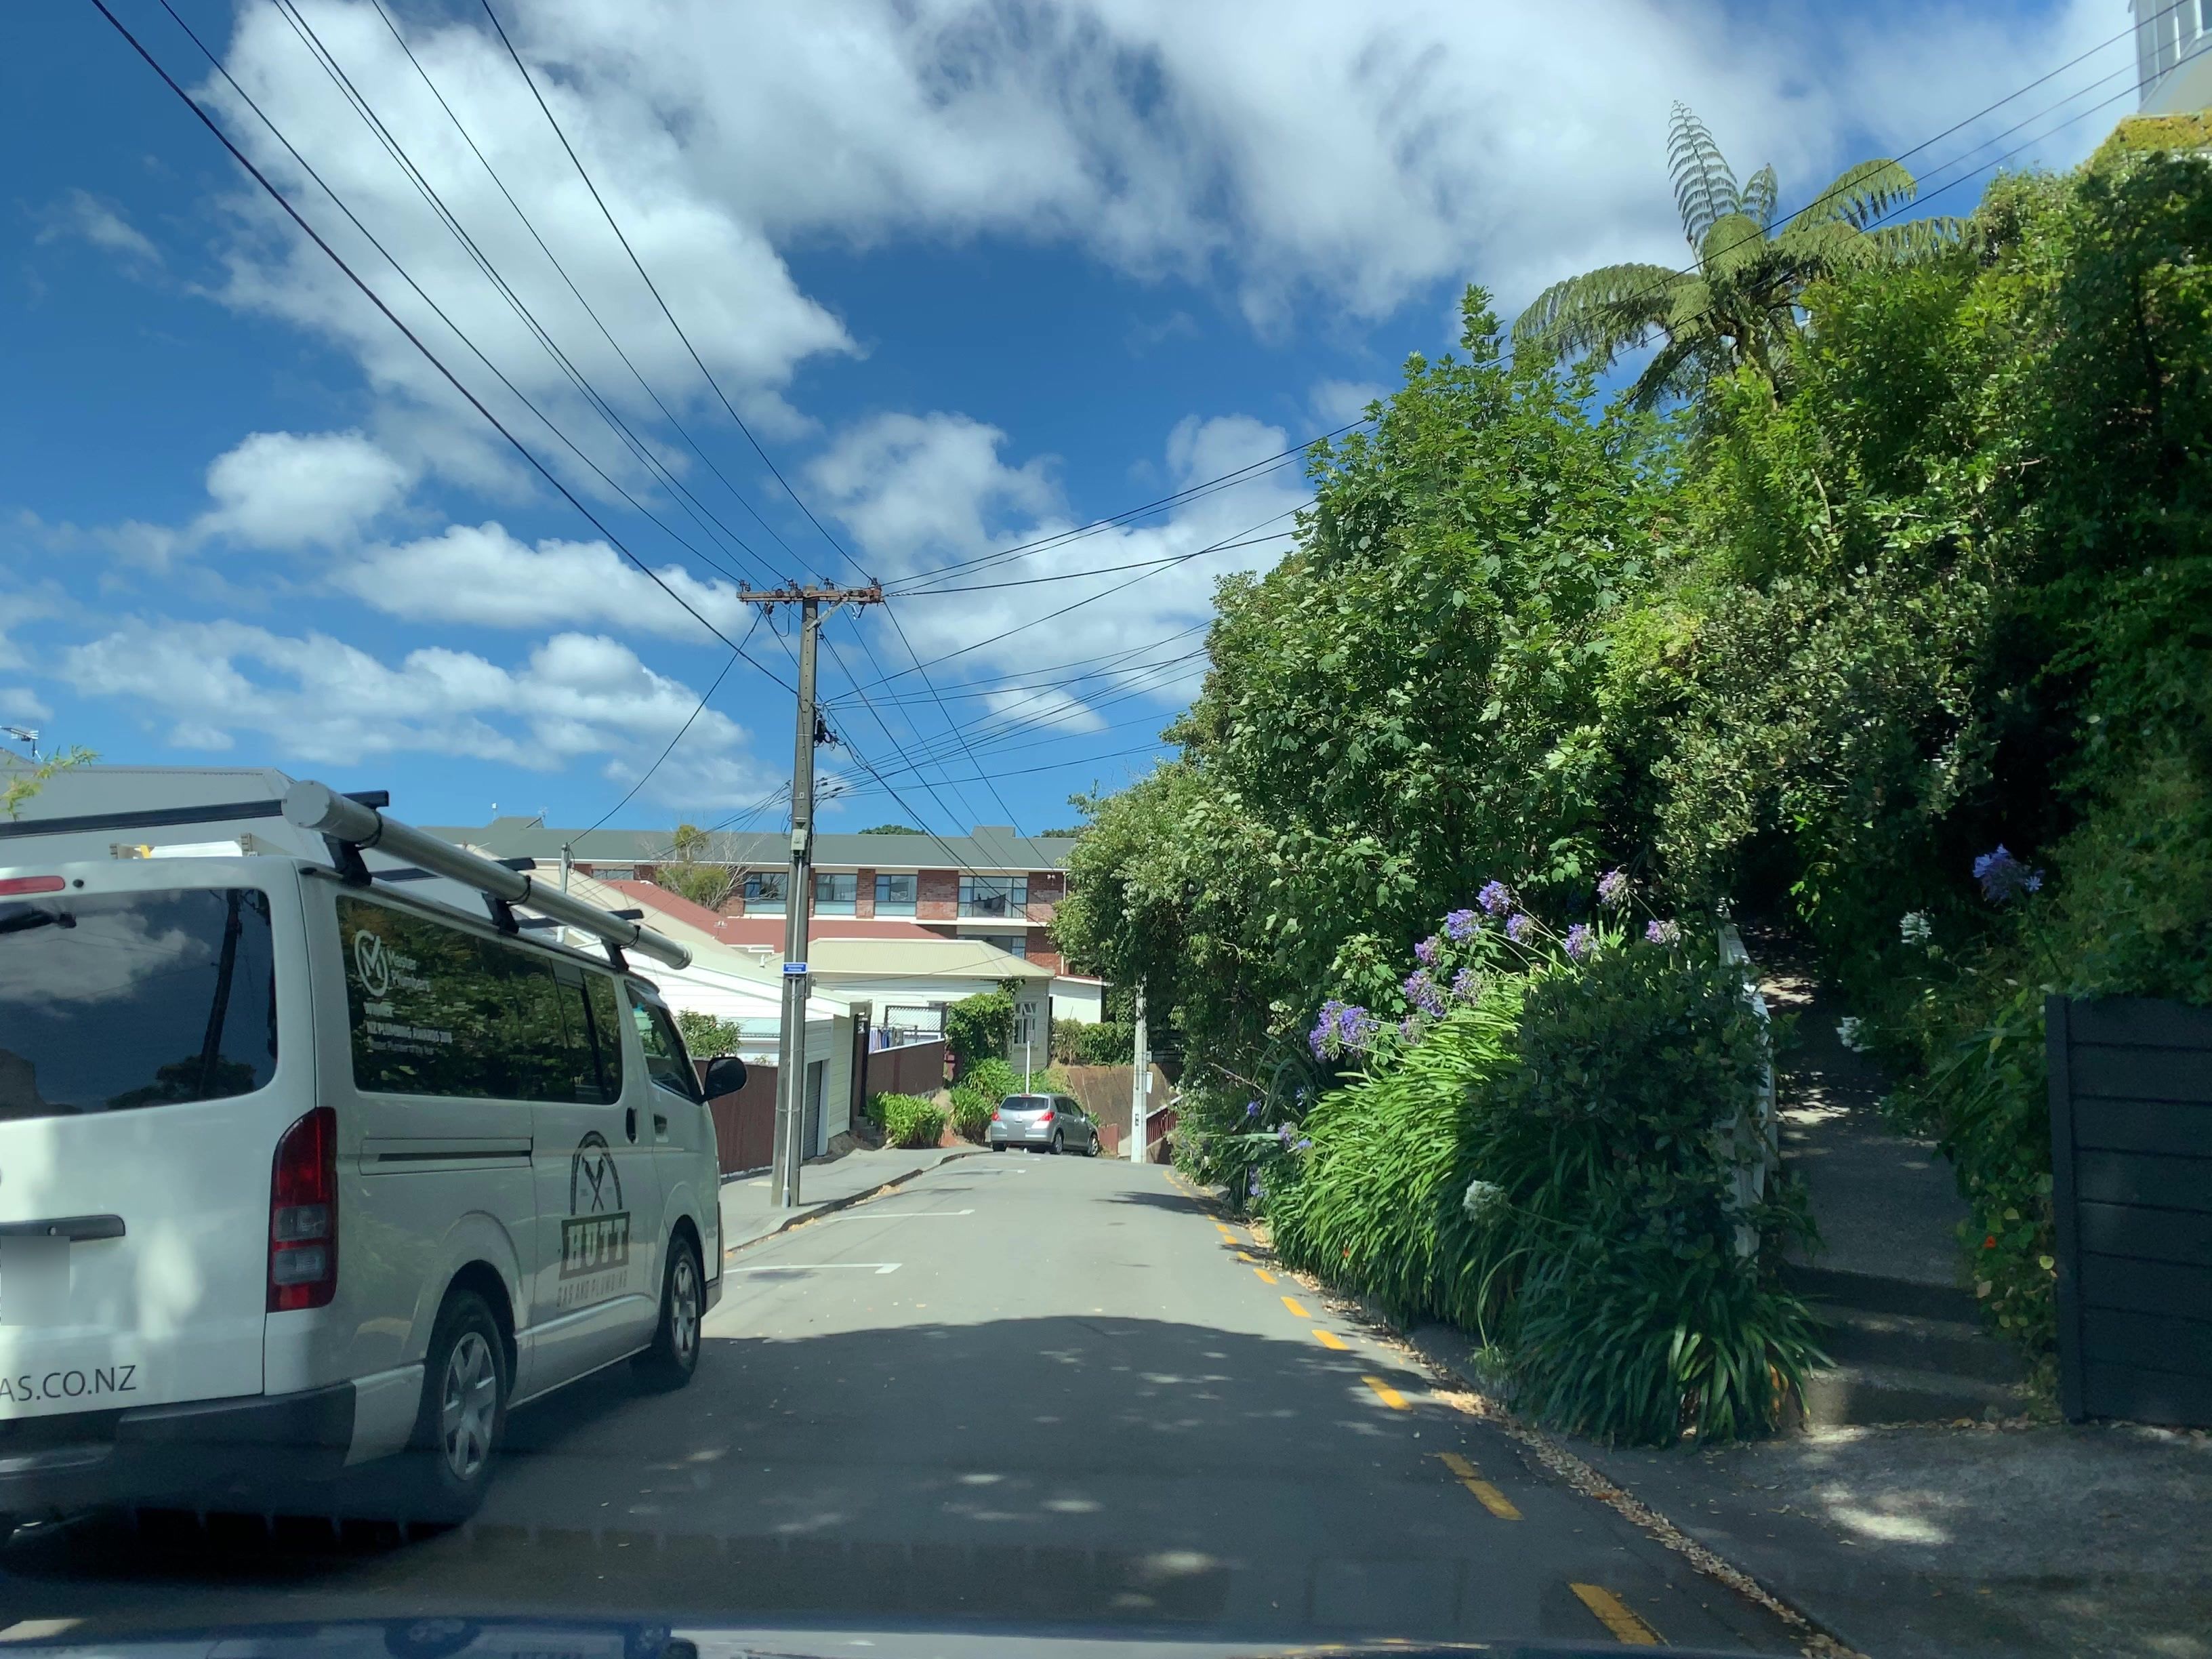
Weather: clear
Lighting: day
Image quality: good
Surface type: driving surface
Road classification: residential, steps
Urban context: urban centre
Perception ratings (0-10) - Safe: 6.76, Lively: 6.19, Beautiful: 3.77, Boring: 6.44, Depressing: 9.02, Wealthy: 6.38